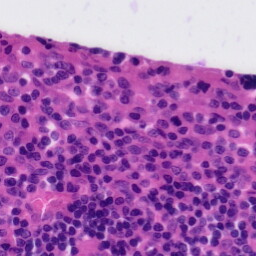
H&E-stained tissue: Tonsil